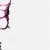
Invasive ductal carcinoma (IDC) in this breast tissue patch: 0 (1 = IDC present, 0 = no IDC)